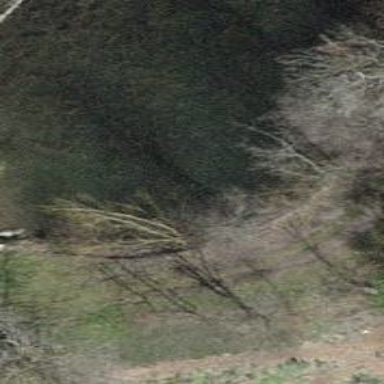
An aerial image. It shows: Pond surrounded by natural water.